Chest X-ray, PA view. Patient: 61 years old, sex M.
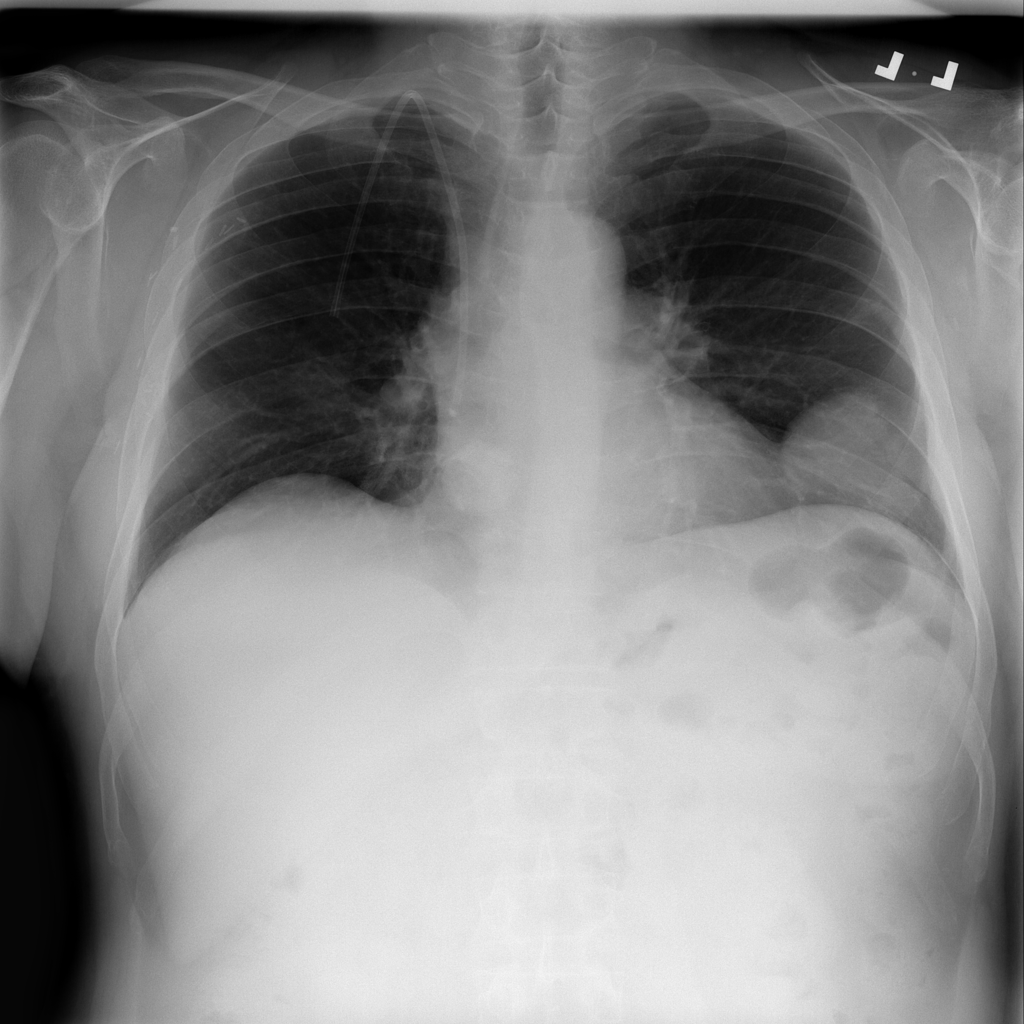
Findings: No Finding